Platform: macOS
Application: Chrome
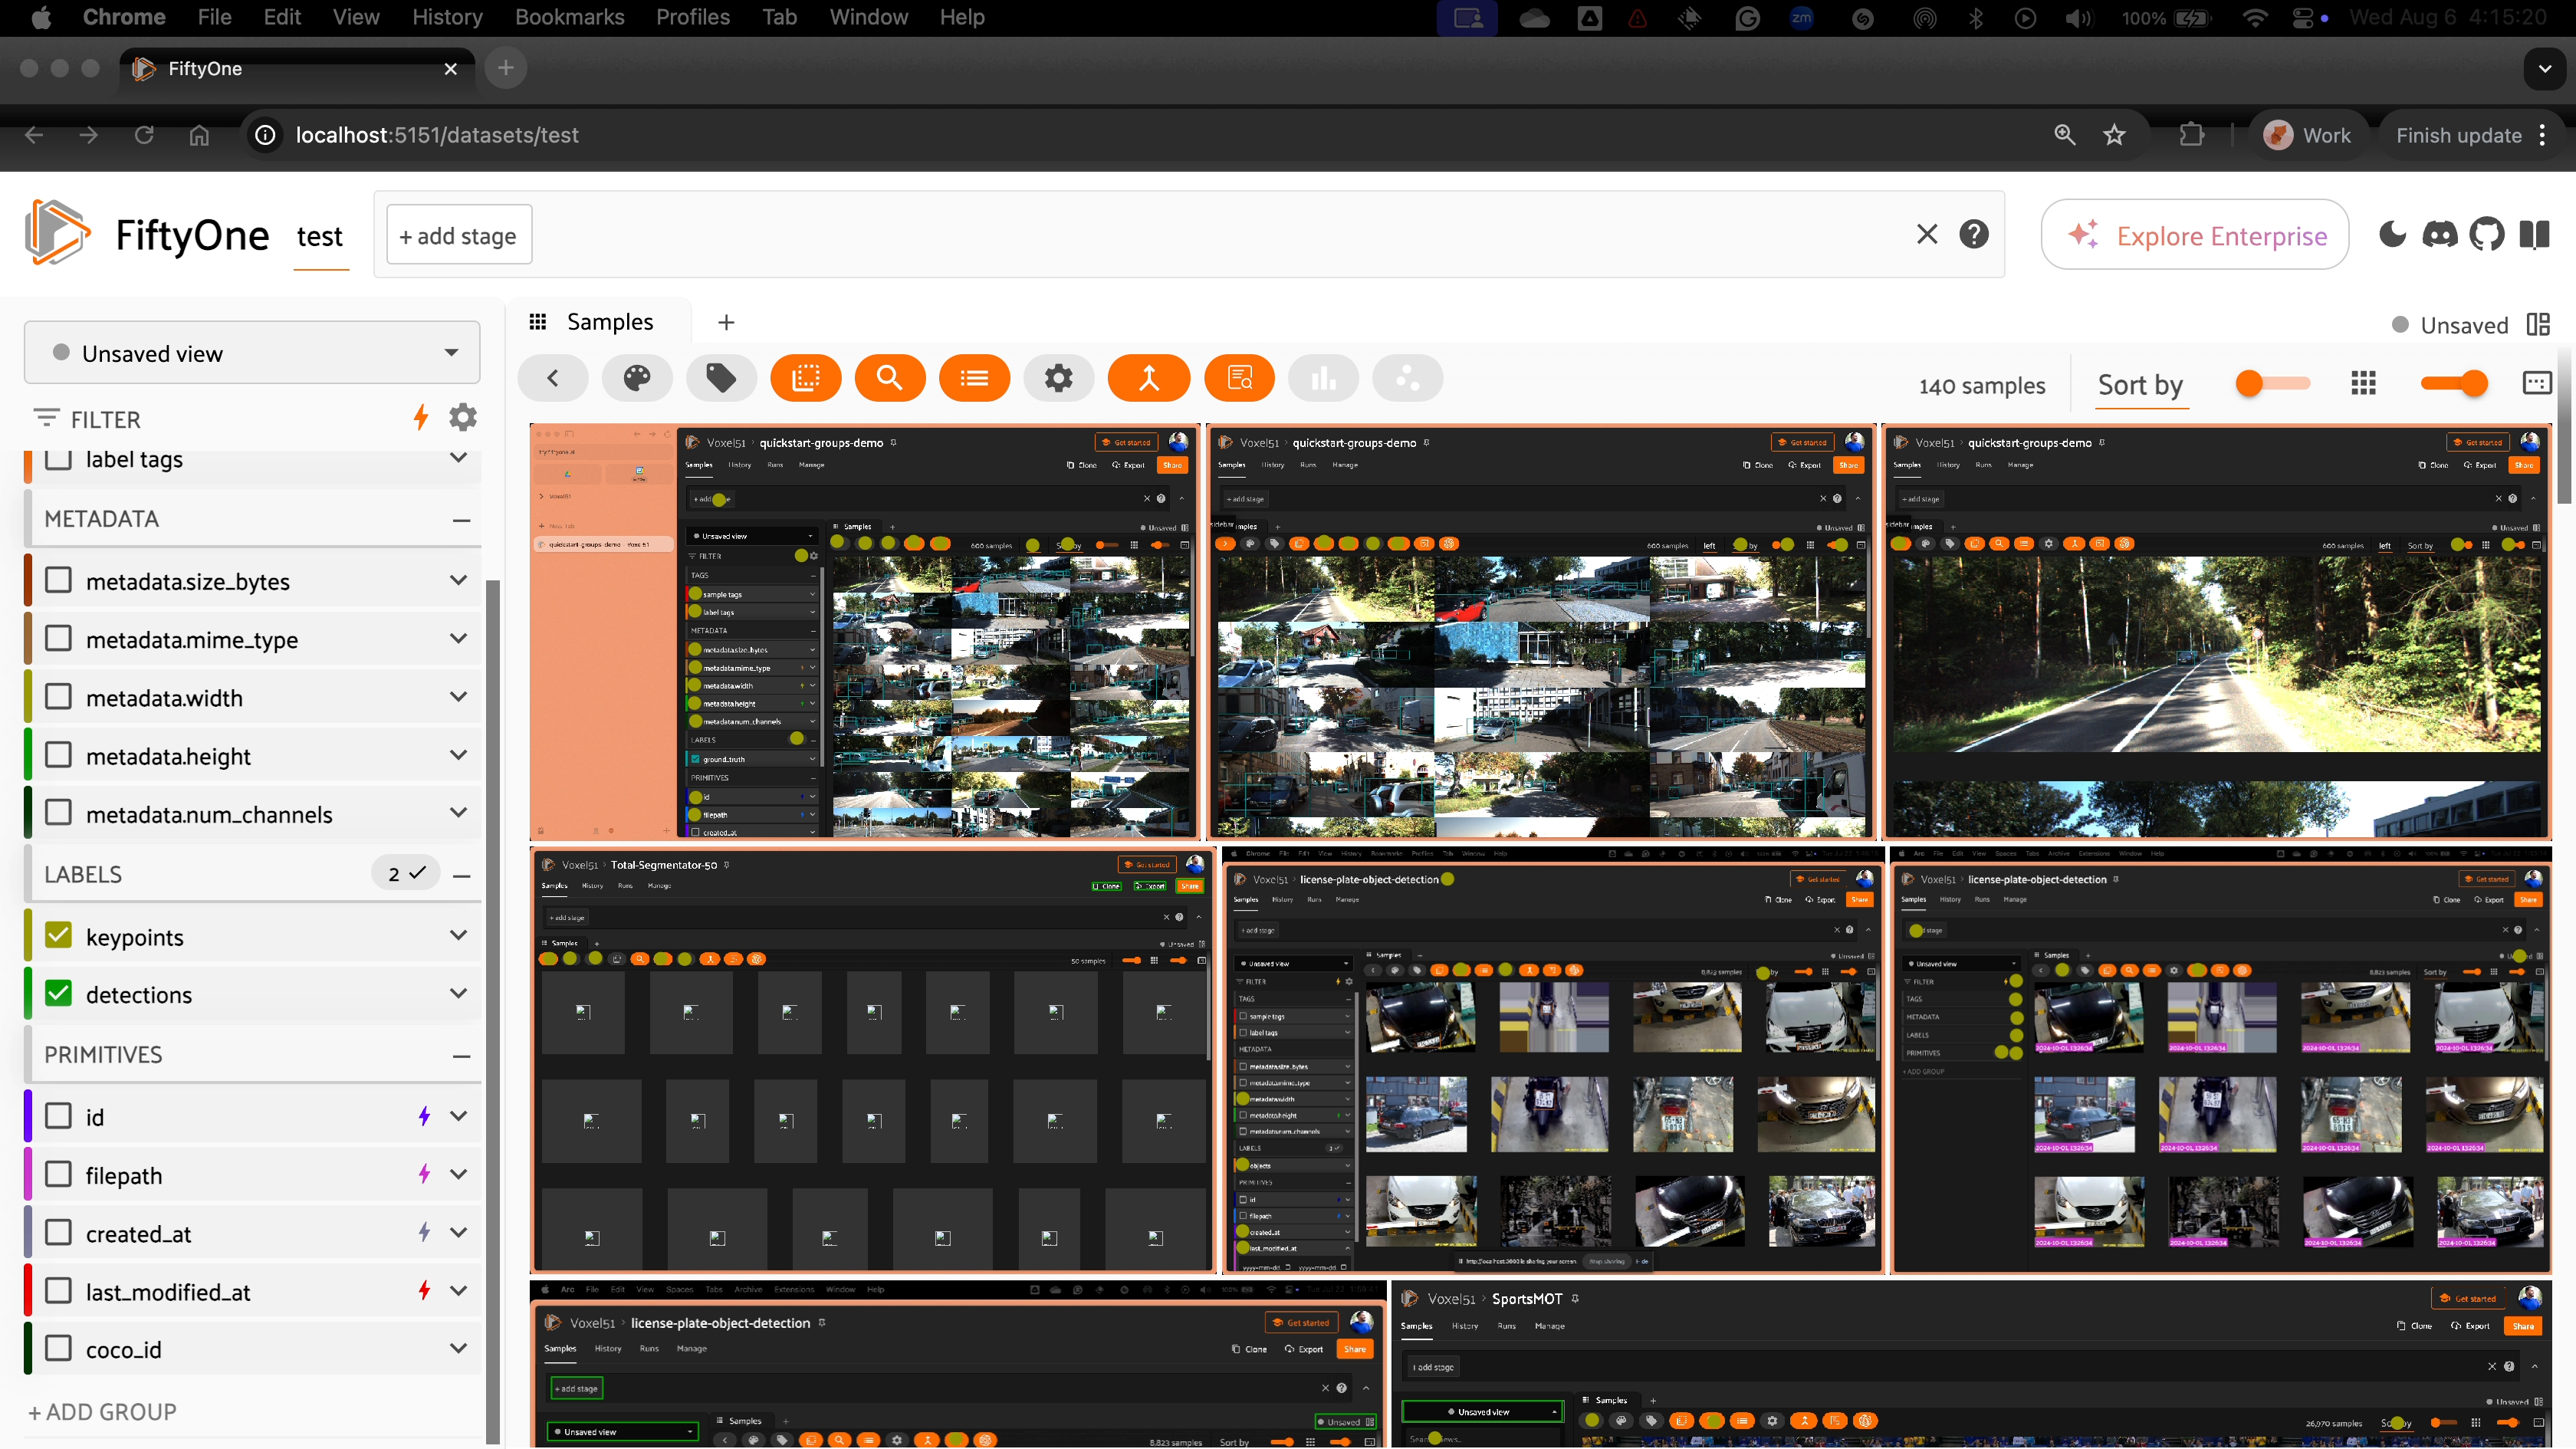
task_description: Locate the labels group in the sidebar
action_type: hover
element_info: Menu Item
steps_since_start: 1